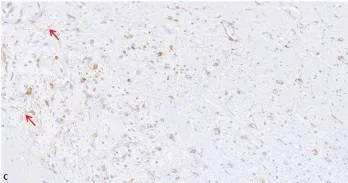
The myofibroblastic nature of the lesional spindle-shaped cells was confirmed by the expression of Smooth Muscle Actin [ (Arrow), 20x.
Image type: pathology (immunostaining)